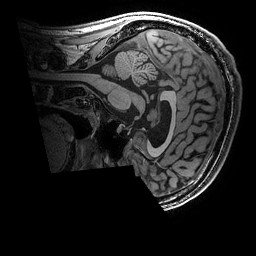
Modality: T1w
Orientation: sagittal
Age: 20
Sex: male
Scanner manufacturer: ge
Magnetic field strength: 3 T
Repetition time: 0.007 s
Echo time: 0.00342 s